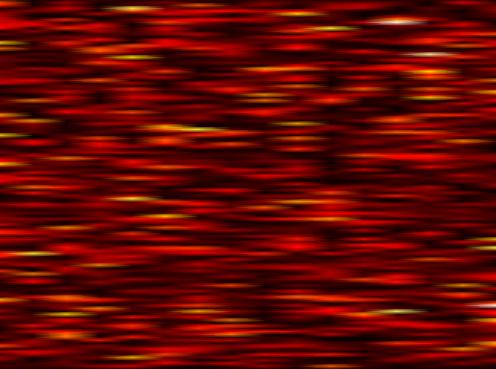
Label: WOLA